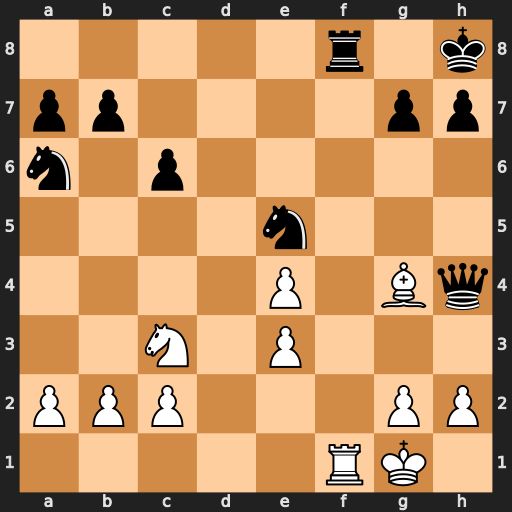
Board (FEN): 5r1k/pp4pp/n1p5/4n3/4P1Bq/2N1P3/PPP3PP/5RK1
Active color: w
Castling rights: -
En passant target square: -
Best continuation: Rxf8#